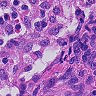
Metastatic tissue present: no